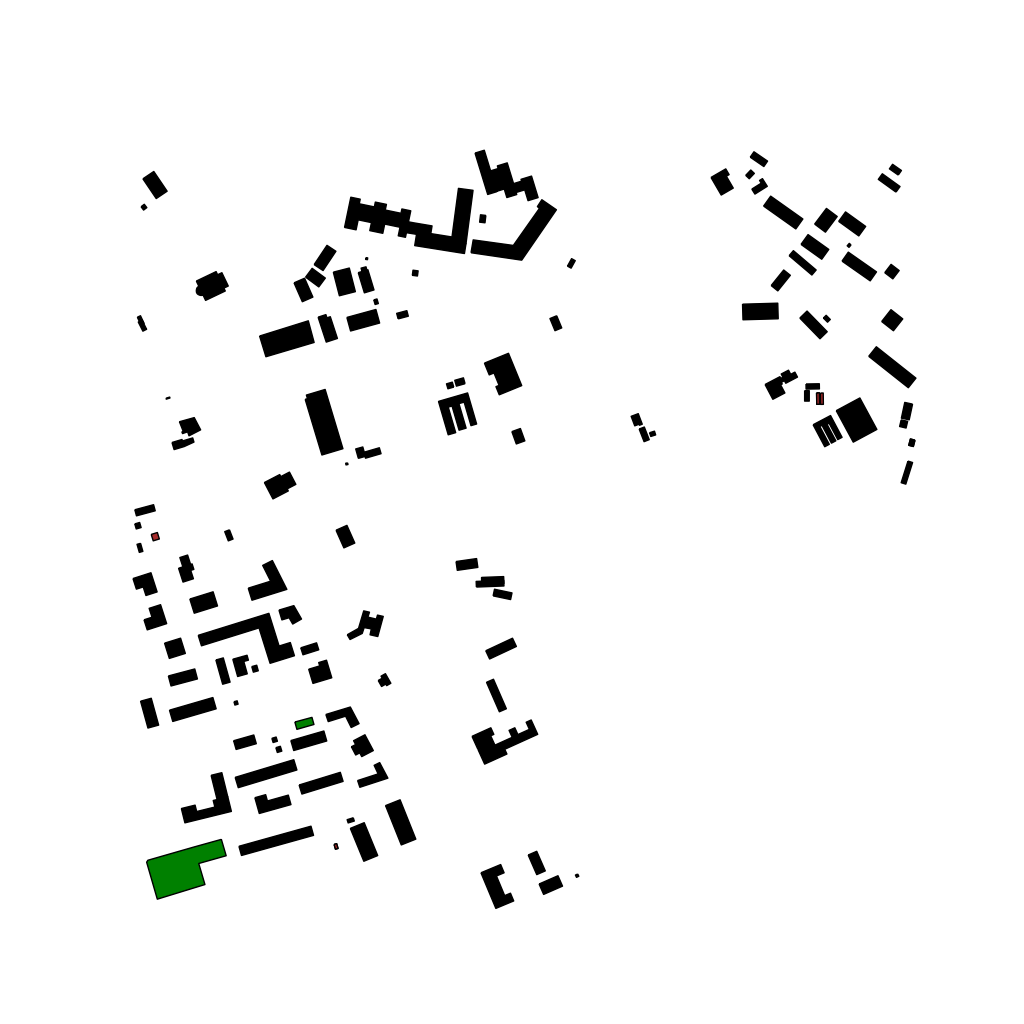
Tags: overhead vector_map, agriculture, business, industrial, recreation, residential, special, modern, soviet, individual_rise, low_rise, density_1, Building, Facility, Park, 1.0 km²